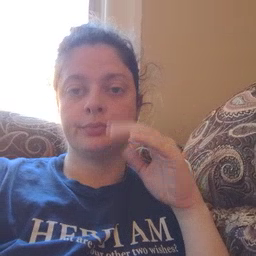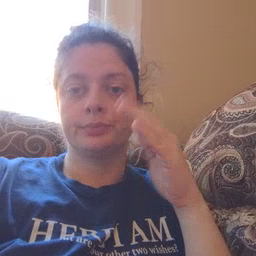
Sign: finish